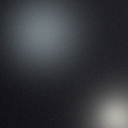
Screen state: off